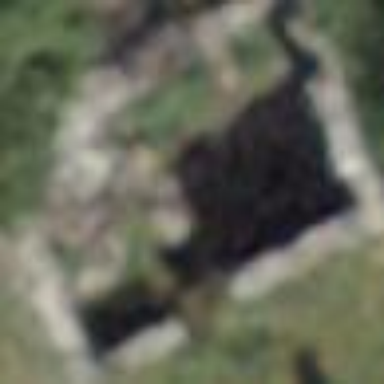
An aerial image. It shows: Historic building now in ruins.